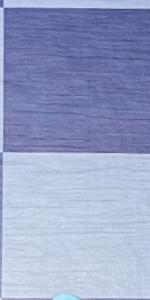
Label: Empty